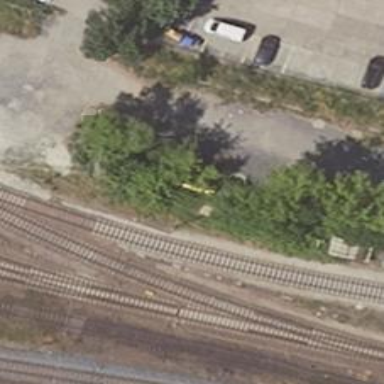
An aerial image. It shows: Railway signal.